Field crop: maize
Growth stage: 2
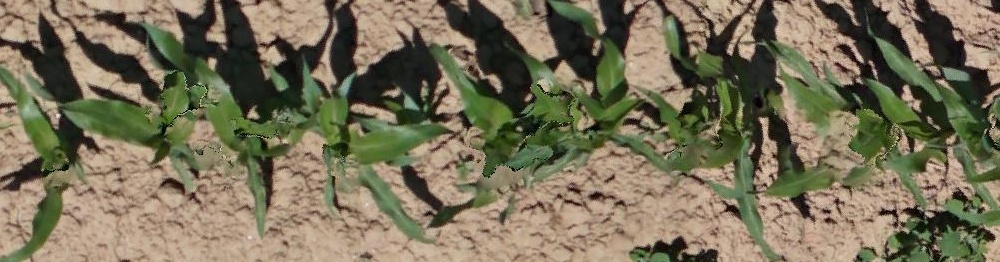
Species: maize